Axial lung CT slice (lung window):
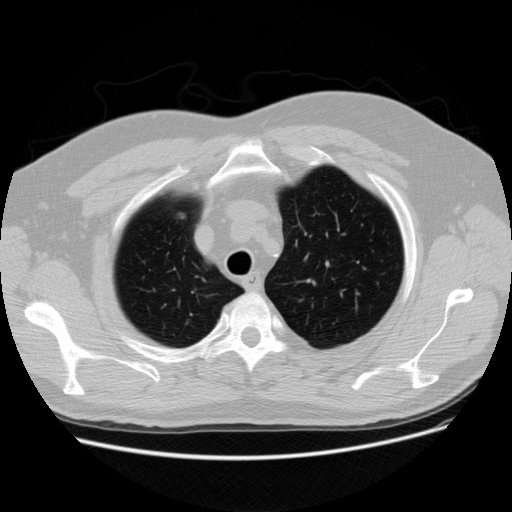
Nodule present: no